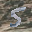
Label: 5